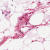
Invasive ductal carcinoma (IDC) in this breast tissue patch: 0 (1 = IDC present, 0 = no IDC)